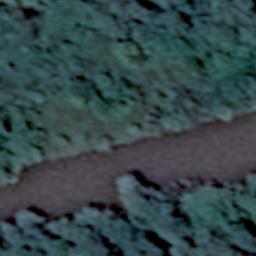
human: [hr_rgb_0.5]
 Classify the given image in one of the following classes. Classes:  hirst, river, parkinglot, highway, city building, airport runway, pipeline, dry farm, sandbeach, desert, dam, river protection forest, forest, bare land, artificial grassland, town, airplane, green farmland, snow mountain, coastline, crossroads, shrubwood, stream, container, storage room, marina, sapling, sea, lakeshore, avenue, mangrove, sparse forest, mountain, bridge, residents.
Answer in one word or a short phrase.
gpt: river